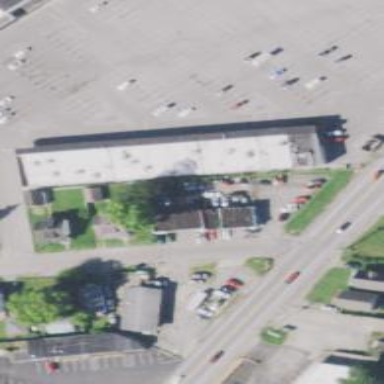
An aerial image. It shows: Healthcare clinic.